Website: apple-inc
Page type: customer-info-address
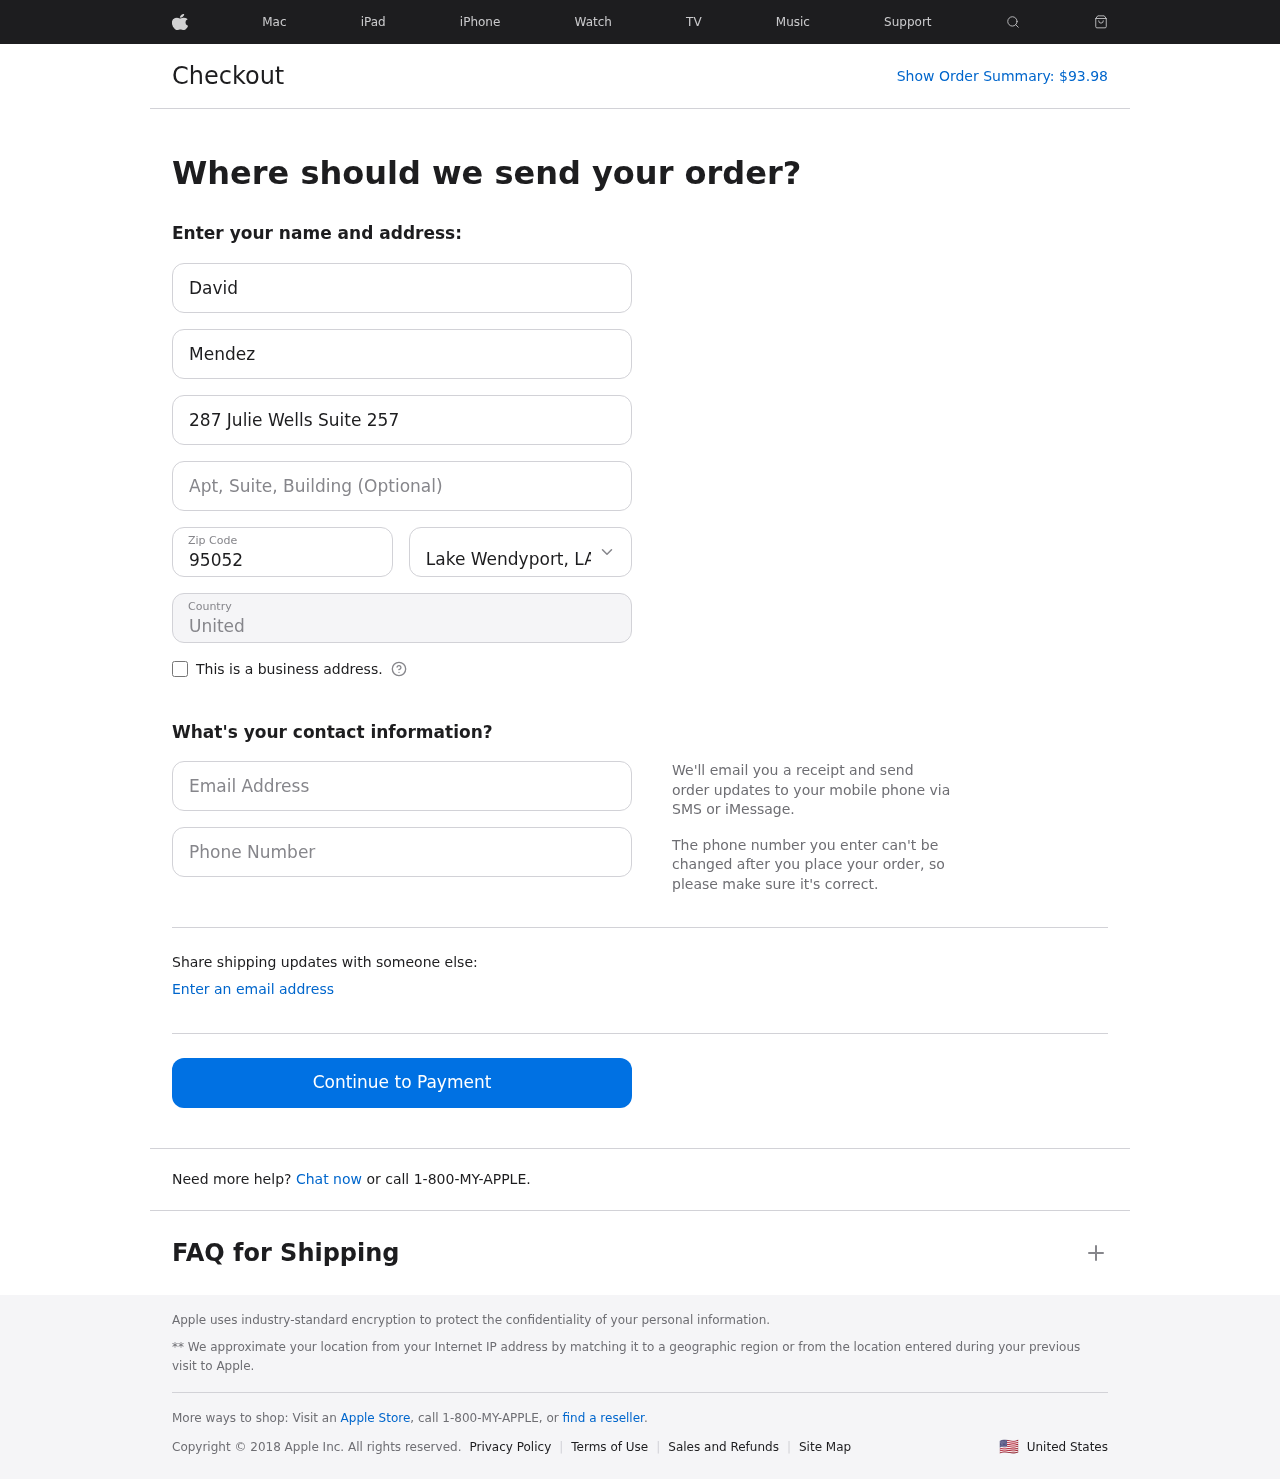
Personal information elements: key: PII_CITY_STATE
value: Lake Wendyport, LA
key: PII_COUNTRY
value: United States
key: PII_EMAIL
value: davidmendez@gmail.com
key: PII_FIRSTNAME
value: David
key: PII_LASTNAME
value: Mendez
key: PII_PHONE
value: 5074469549
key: PII_POSTCODE
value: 95052
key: PII_STREET
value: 287 Julie Wells Suite 257
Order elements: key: ORDER_TOTAL
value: $93.98